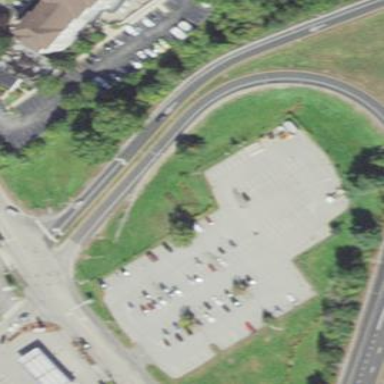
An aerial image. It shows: Parking area with asphalt surface. This is surface parking with park-and-ride facility.